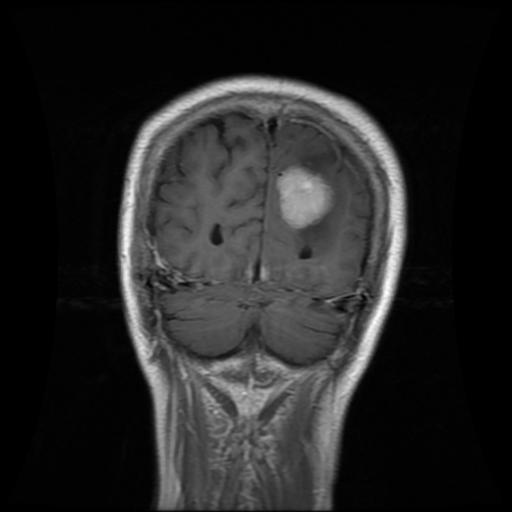
Label: meningioma